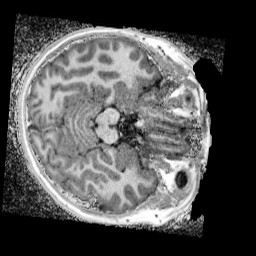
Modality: UNIT1_denoised
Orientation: axial
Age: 13
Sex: male
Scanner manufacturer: siemens
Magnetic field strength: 3 T
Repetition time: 4 s
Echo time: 0.00299 s